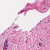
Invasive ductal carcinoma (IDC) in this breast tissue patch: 0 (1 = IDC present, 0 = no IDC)